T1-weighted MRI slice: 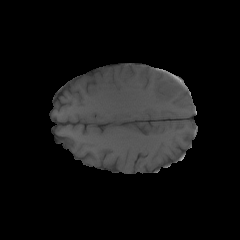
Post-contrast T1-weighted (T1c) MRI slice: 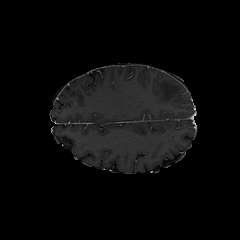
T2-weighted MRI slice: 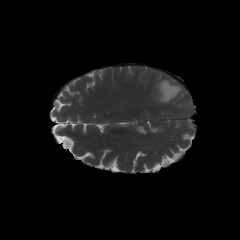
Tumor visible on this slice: yes